Question: I have problem with compare 3 Time on PHP.
So the user just input a time now(). but it must have compare with 3 Different time which have been load from database.
the code like this
'''
if(isset($_POST[SUBMIT])) {
$waktu = strtotime($_POST[WAKTU]); //$waktu variabel input set hh:mm
/*Get Time Setting From mysql*/
$sql4 = "SELECT * FROM promo_time";
$hasil4 = mysqli_query($sql4);
$data4 = mysqli_fetch_assoc($hasil4);
$jam1_A = strtotime($data4[WAKTU_PROMO1_A]);
$jam1_B = strtotime($data4[WAKTU_PROMO1_B]);
$jam2_A = strtotime($data4[WAKTU_PROMO2_A]);
$jam2_B = strtotime($data4[WAKTU_PROMO2_B]);
$jam3_A = strtotime($data4[WAKTU_PROMO3_A]);
$jam3_B = strtotime($data4[WAKTU_PROMO3_B]);
if(($waktu >= $jam3_A) || ($waktu <= $jam3_B)){
if(($waktu >= $jam2_A) || ($waktu <= $jam2_B)) {
if(($waktu >= $jam1_A) || ($waktu <= $jam1_B)) {
echo "Success";
}
else {
echo "erro 3";
}
}
else {
echo "Error 2";
}
}//endif
else {
echo "Error 1";
}
}
'''
The code result always show "Succes" if I use OR Operator.
But if I user AND operator the code result is always Error 1.
The Preview Like this

If I input 16:00 the result is success, but if I input 19:00 it still success.
Can anyone help me to fix this issue?
Thanks in Advance
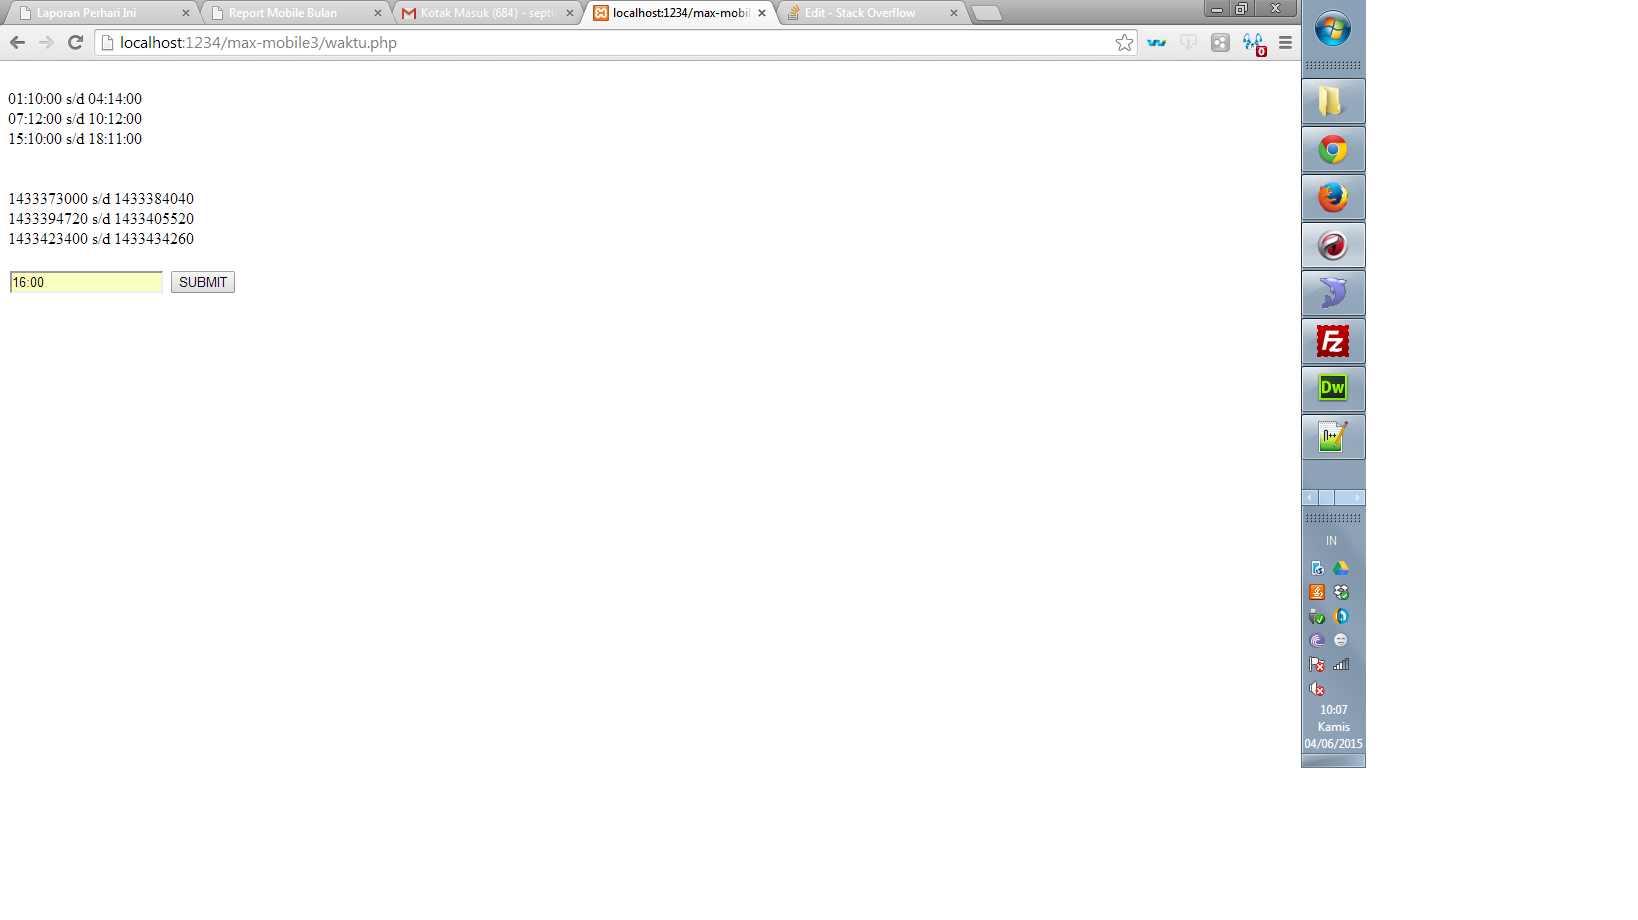
Answer: 'a >= 1 || a <= 2' is true for all numeric a. Use '&&'
Like this:
'''
$in1 = $waktu >= $jam1_A && $waktu <= $jam1_B;
$in2 = $waktu >= $jam2_A && $waktu <= $jam2_B;
$in3 = $waktu >= $jam3_A && $waktu <= $jam3_B;
$result = ($in1 || $in2 || $in3) ? 'Success' : 'Error';
echo $result;
'''